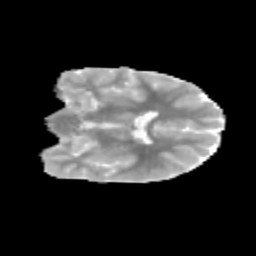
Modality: MD
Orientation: coronal
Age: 12
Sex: male
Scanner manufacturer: siemens
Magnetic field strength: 3 T
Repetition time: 3.8 s
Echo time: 0.07 s